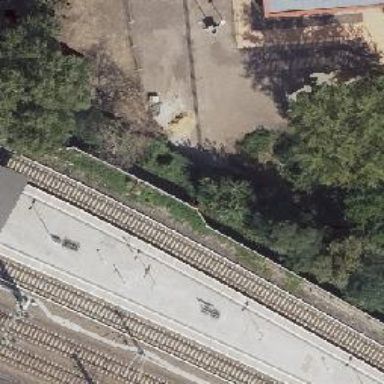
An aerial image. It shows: Railway signal.